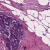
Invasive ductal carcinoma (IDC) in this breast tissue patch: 0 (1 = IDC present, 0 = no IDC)